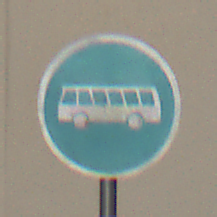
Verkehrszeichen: Busssonderstreifen
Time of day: MorningAfternoon
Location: Outdoor (Urban)
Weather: Clear
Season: NotSpecified
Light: Natural